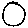
Label: moon